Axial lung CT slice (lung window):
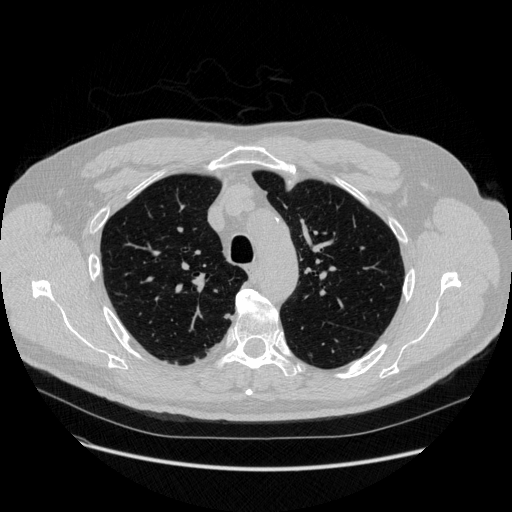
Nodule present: yes
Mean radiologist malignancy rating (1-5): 2.667